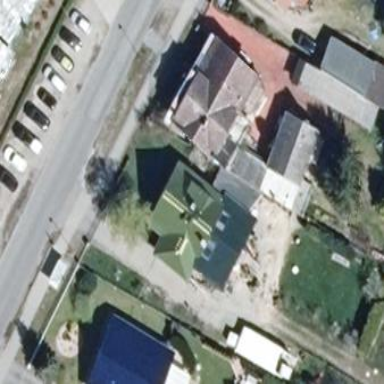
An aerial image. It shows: Detached building.